Question: I have web application in this am using user control to place it in the table according to row depend on count.In user control there are 4 text boxes i have placed each usercontrol within table row and given unique id to this row at page load.Problem is,when i submit form i am trying to get the data by row id but control return null.i am getting row but within that row i am not able to find control. please have look in my code if i have done any worng.
'''
MasterPage ctl00 = FindControl("ctl00") as MasterPage;
ContentPlaceHolder cplacehld = ctl00.FindControl("ContentPlaceHolder1") as ContentPlaceHolder;
foreach (SeatBookDetails sff in SBD)
{
TableRow trow = (TableRow)cplacehld.FindControl("Row_" + sff.SeatRowId.ToString() + "_" + sff.SeatRowno.ToString());
if (trow != null)
{
string ss = trow.ID;
TextBox txtcust = (TextBox)trow.FindControl("txtcustname");
if (txtcust != null)
{
}
TextBox txtprofession = (TextBox)trow.FindControl("txtprofession");
if (txtprofession != null)
{
}
}
}
'''
When i inspect element i found structure i am attaching image of this have look.
What could be done here? How could i get this controls?

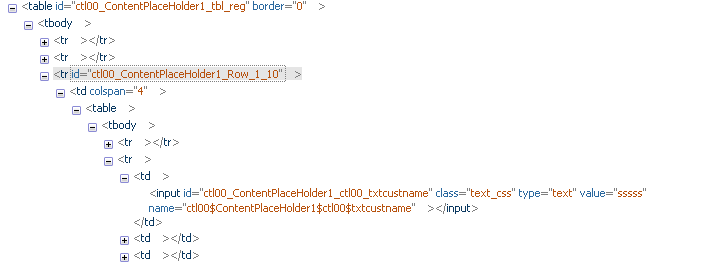
Answer: first provide properties in you user control class having only get accessors
like:
'public string CustomerName { get { return txtCustName.Text; } }'
then you can loop through the rows and cells of the table using 'foreach' loop
and then find you user control using:
'if (_control is Usercontrol) { Usercontrol _form = (Usercontrol )_control; string name = _form.CustomerName; }'
also make sure to load the usercontrol collections dynamically 'Page_init' or 'Page_Load'
to have it accessible.